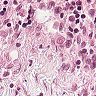
Metastatic tissue present: no